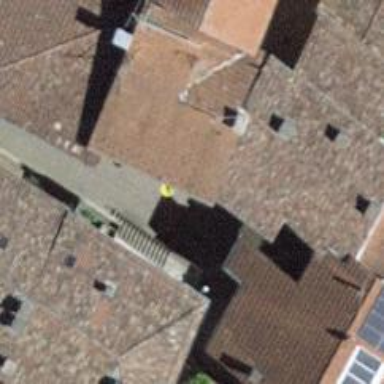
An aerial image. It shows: Alleyway designated as service road.